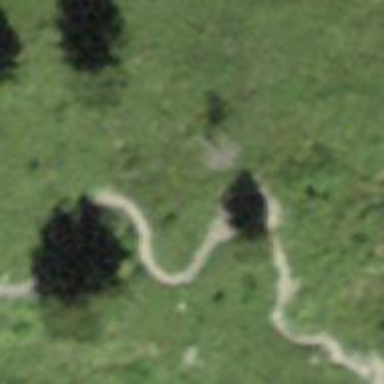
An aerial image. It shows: Path.